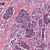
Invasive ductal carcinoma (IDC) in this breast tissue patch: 1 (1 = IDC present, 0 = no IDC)